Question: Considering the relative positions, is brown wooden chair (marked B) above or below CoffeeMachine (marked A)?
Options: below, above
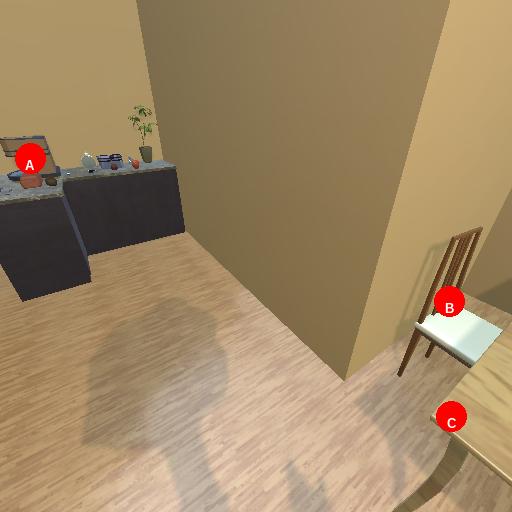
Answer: below